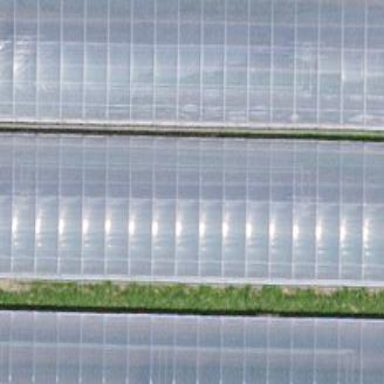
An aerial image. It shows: Greenhouse.